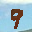
Label: 9